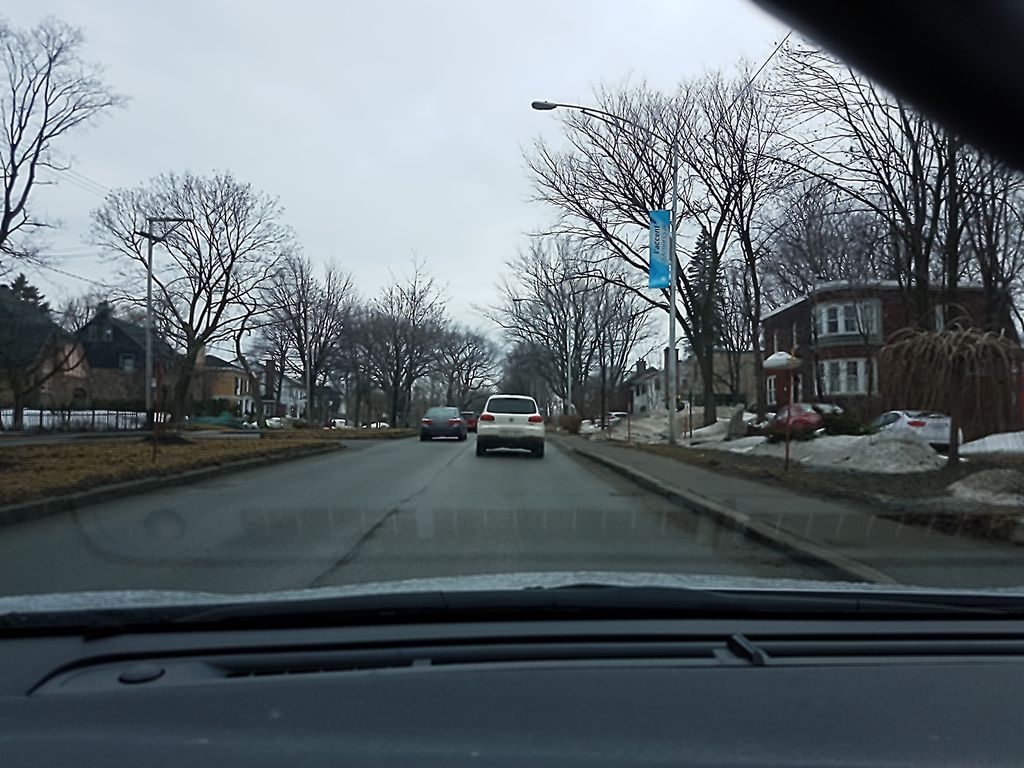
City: quebec_city